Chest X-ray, PA view. Patient: 47 years old, sex M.
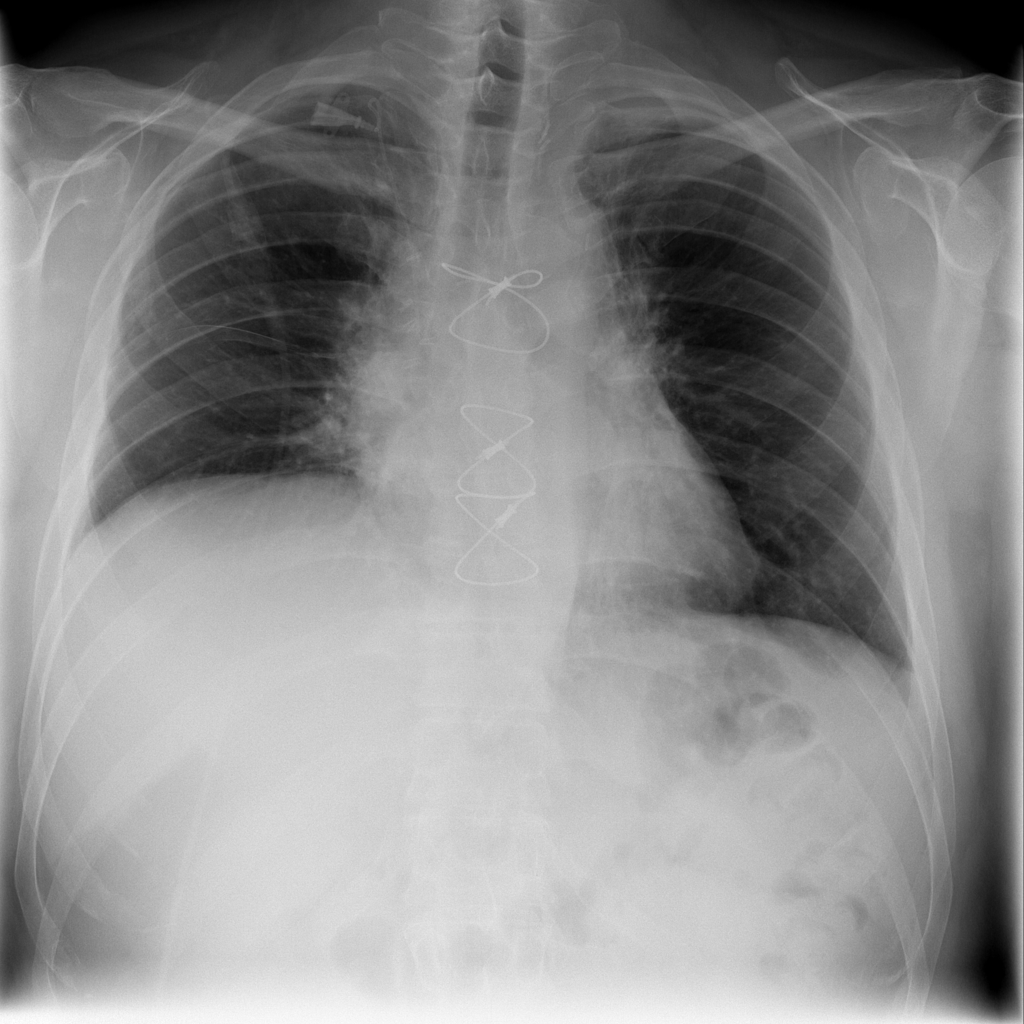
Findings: Infiltration